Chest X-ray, PA view. Patient: 61 years old, sex M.
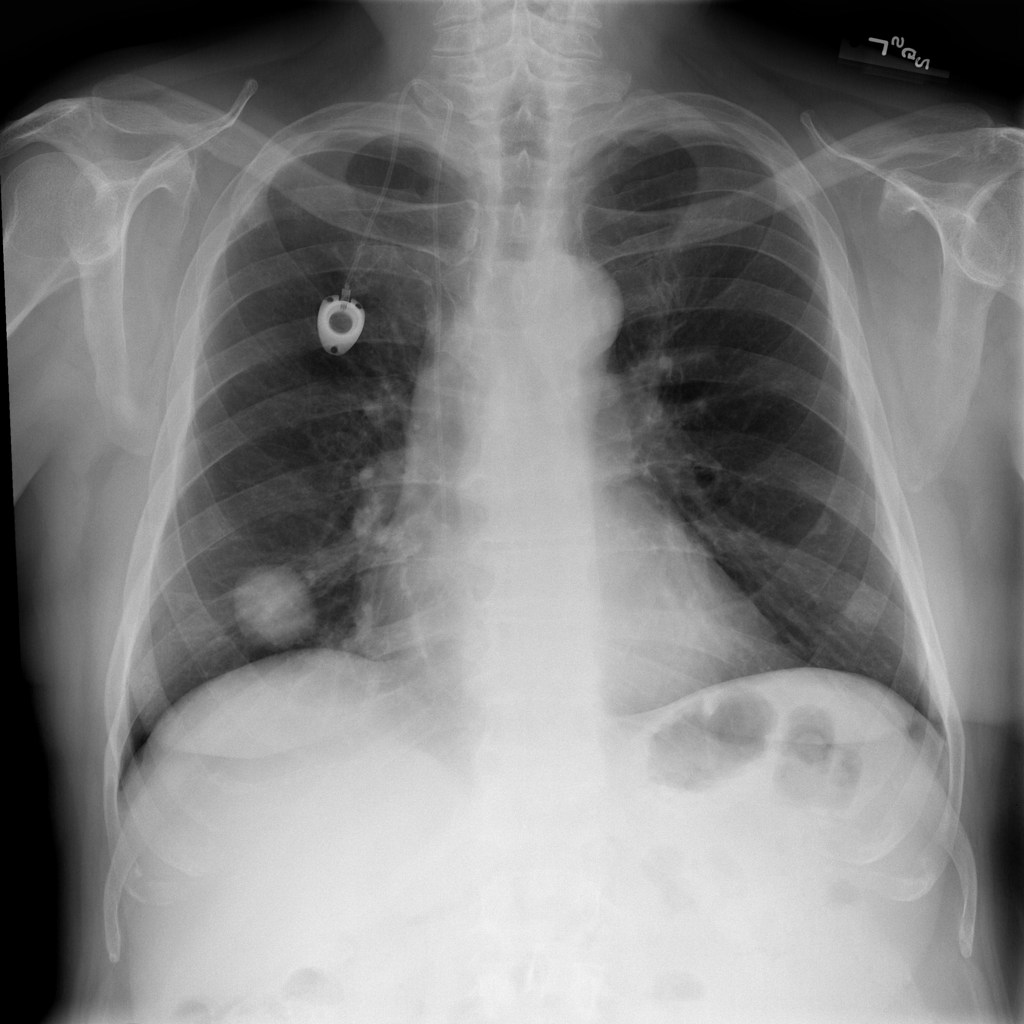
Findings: No Finding